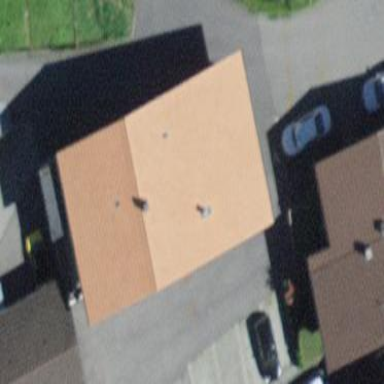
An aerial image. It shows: Residential building.